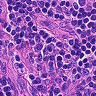
Metastatic tissue present: no